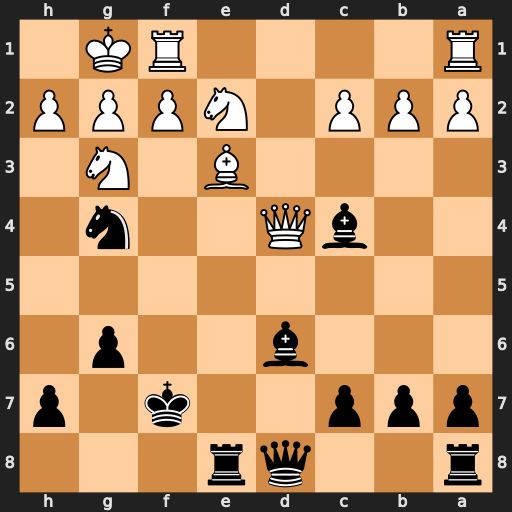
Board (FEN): r2qr3/ppp2k1p/3b2p1/8/2bQ2n1/4B1N1/PPP1NPPP/R4RK1
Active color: b
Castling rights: -
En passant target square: -
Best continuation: Bxe2 Nxe2 Bxh2+